Question: I am having little trouble with the GAC/my application. I have been previously using Version 9.0.2.3951 for iAnywhere.Data.AsaClient assembly reference but now I have uninstalled that by going into C:\Windows\Assembly. Currently there is version 9.0.2.3924 in the GAC but when I run application it still looking for version 9.0.2.3951 instead of 3924.
I tried going into Assembly.cs file in my project to see if it has any entry for 3951 but it doesn't even mention that, then I tried to go into App.Config file to see if it has any entry but it doesn't. I have also removed the references from the project and re-added the reference to 3924 file version.
How can I make my app to look for 3924 instead of 3951 file version.

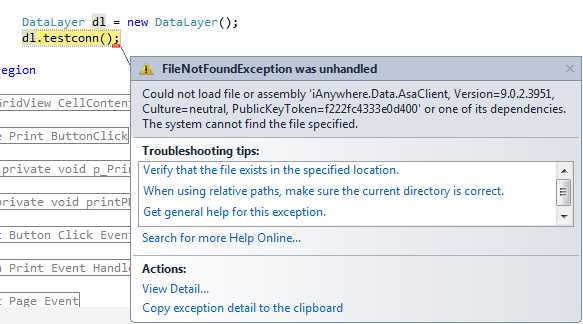
Answer: code4life gave a good solution which would work in most cases. However in my case a different solution worked for me. Just to help everyone else I am adding that solution here with screen shots.
1. In VS2010 click on Tools and then click on options then Project and Solutions link and then click on Build and Run and then under MSBuild project build output verbosity: select Diagnostic
2. Under MSBuild project build log file verbosity: select Diagnostic and then press OK

"3." Press to run your project again. This time look at the window to look for section. In my case it showed me following.

The highlighted text in above image shows me that there is a policy file that is still present in the GAC which is redirecting the call from my application to . After looking at this I went in to it. The screenshot is as follows,

"4." I simply right clicked on the file and the version I didn't want and ran my program again and it is fixed.